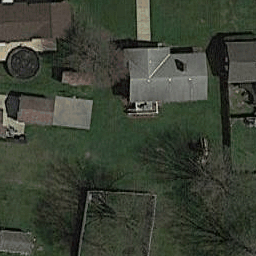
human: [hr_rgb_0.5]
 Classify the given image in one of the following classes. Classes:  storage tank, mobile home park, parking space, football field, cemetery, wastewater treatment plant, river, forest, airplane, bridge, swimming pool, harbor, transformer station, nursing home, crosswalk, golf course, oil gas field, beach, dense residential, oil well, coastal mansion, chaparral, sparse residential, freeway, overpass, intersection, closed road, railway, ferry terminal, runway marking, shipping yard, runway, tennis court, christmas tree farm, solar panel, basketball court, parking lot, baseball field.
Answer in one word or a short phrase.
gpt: sparse residential